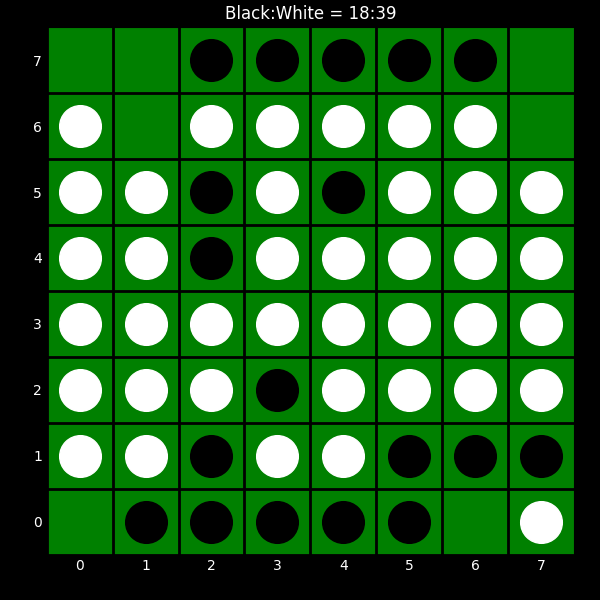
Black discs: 18
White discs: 39